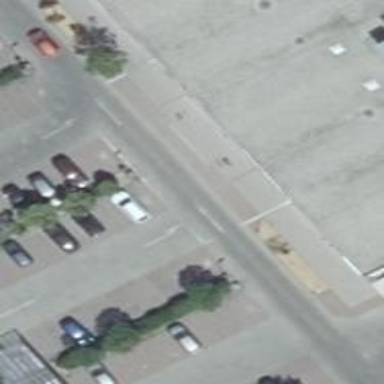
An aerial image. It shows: Road serving as parking aisle.